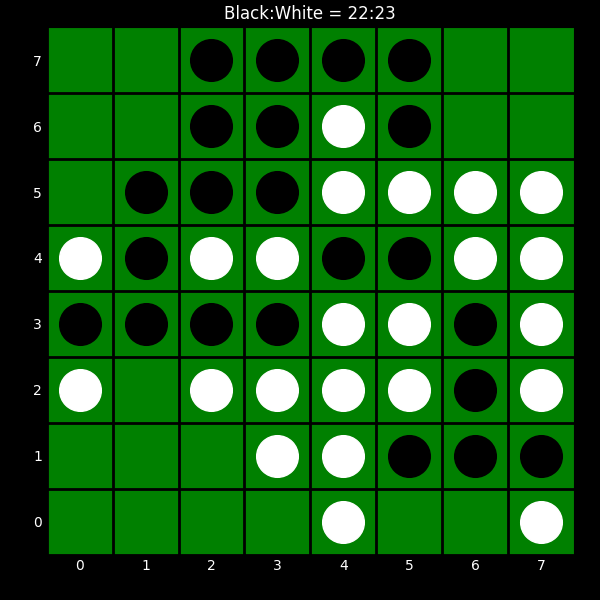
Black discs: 22
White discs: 23